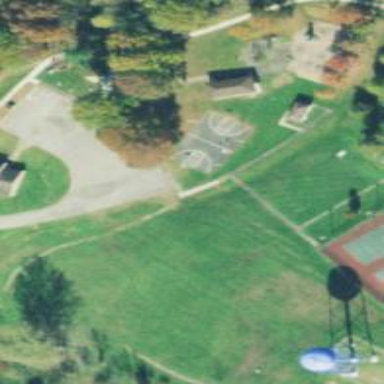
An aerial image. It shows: Disc golf course for leisure activity.